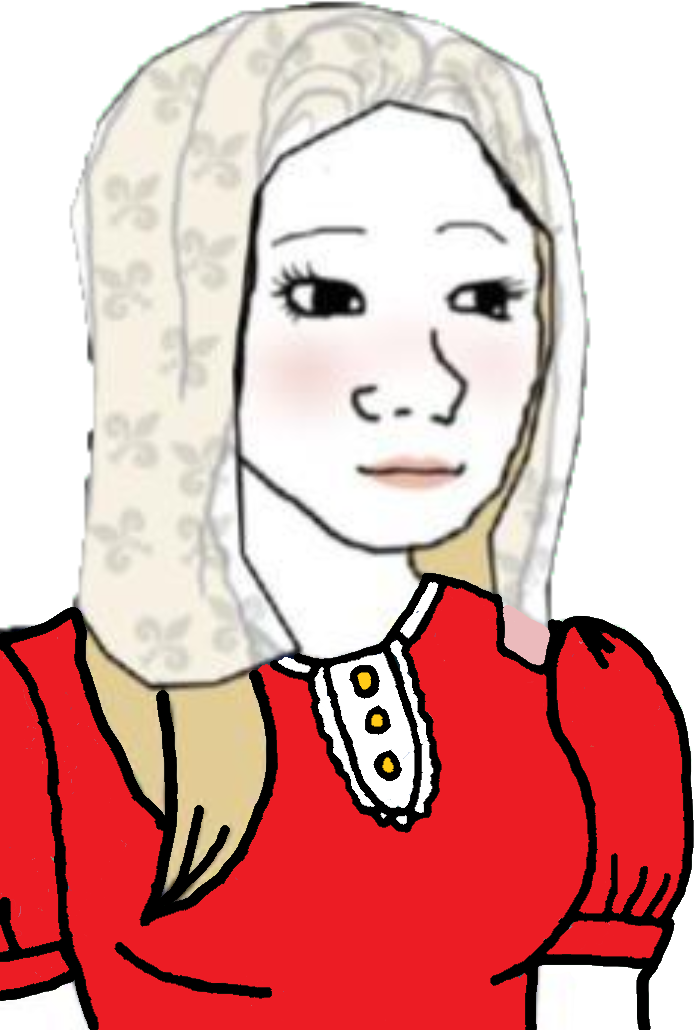
Label: 5_Trad_Wife